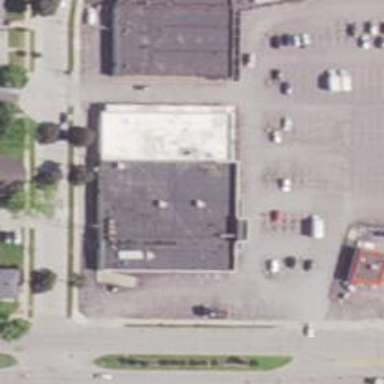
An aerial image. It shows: Supermarket.